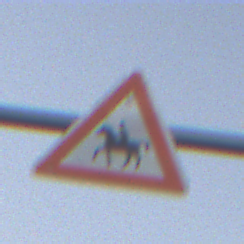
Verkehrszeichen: ReiterRechts
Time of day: SunriseSunset
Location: Outdoor (Nature)
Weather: PartlyCloudy
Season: NotSpecified
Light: Natural